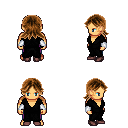
a pixel art fantasy rpg character, male body template, human, tanned skin, gray robe, magenta pants, brown loose hair, white cloth bracers, maroon shoes, four views (front, back, left, right), 2x2 character sprite sheet, small pixel art, hard edges, no anti-aliasing